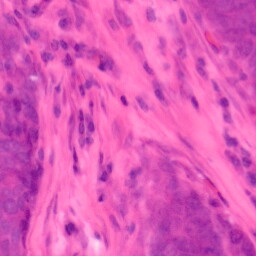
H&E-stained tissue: Colon